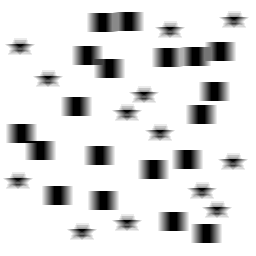
Squares: 19
Triangles: 0
Stars: 13
Total shapes: 32